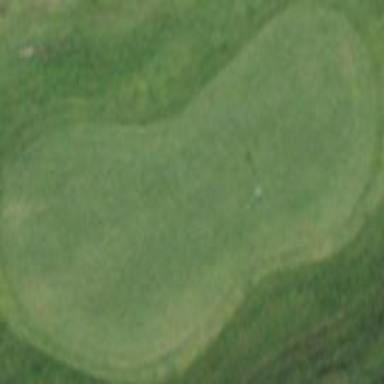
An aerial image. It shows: Green golf area with grass land use.